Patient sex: M
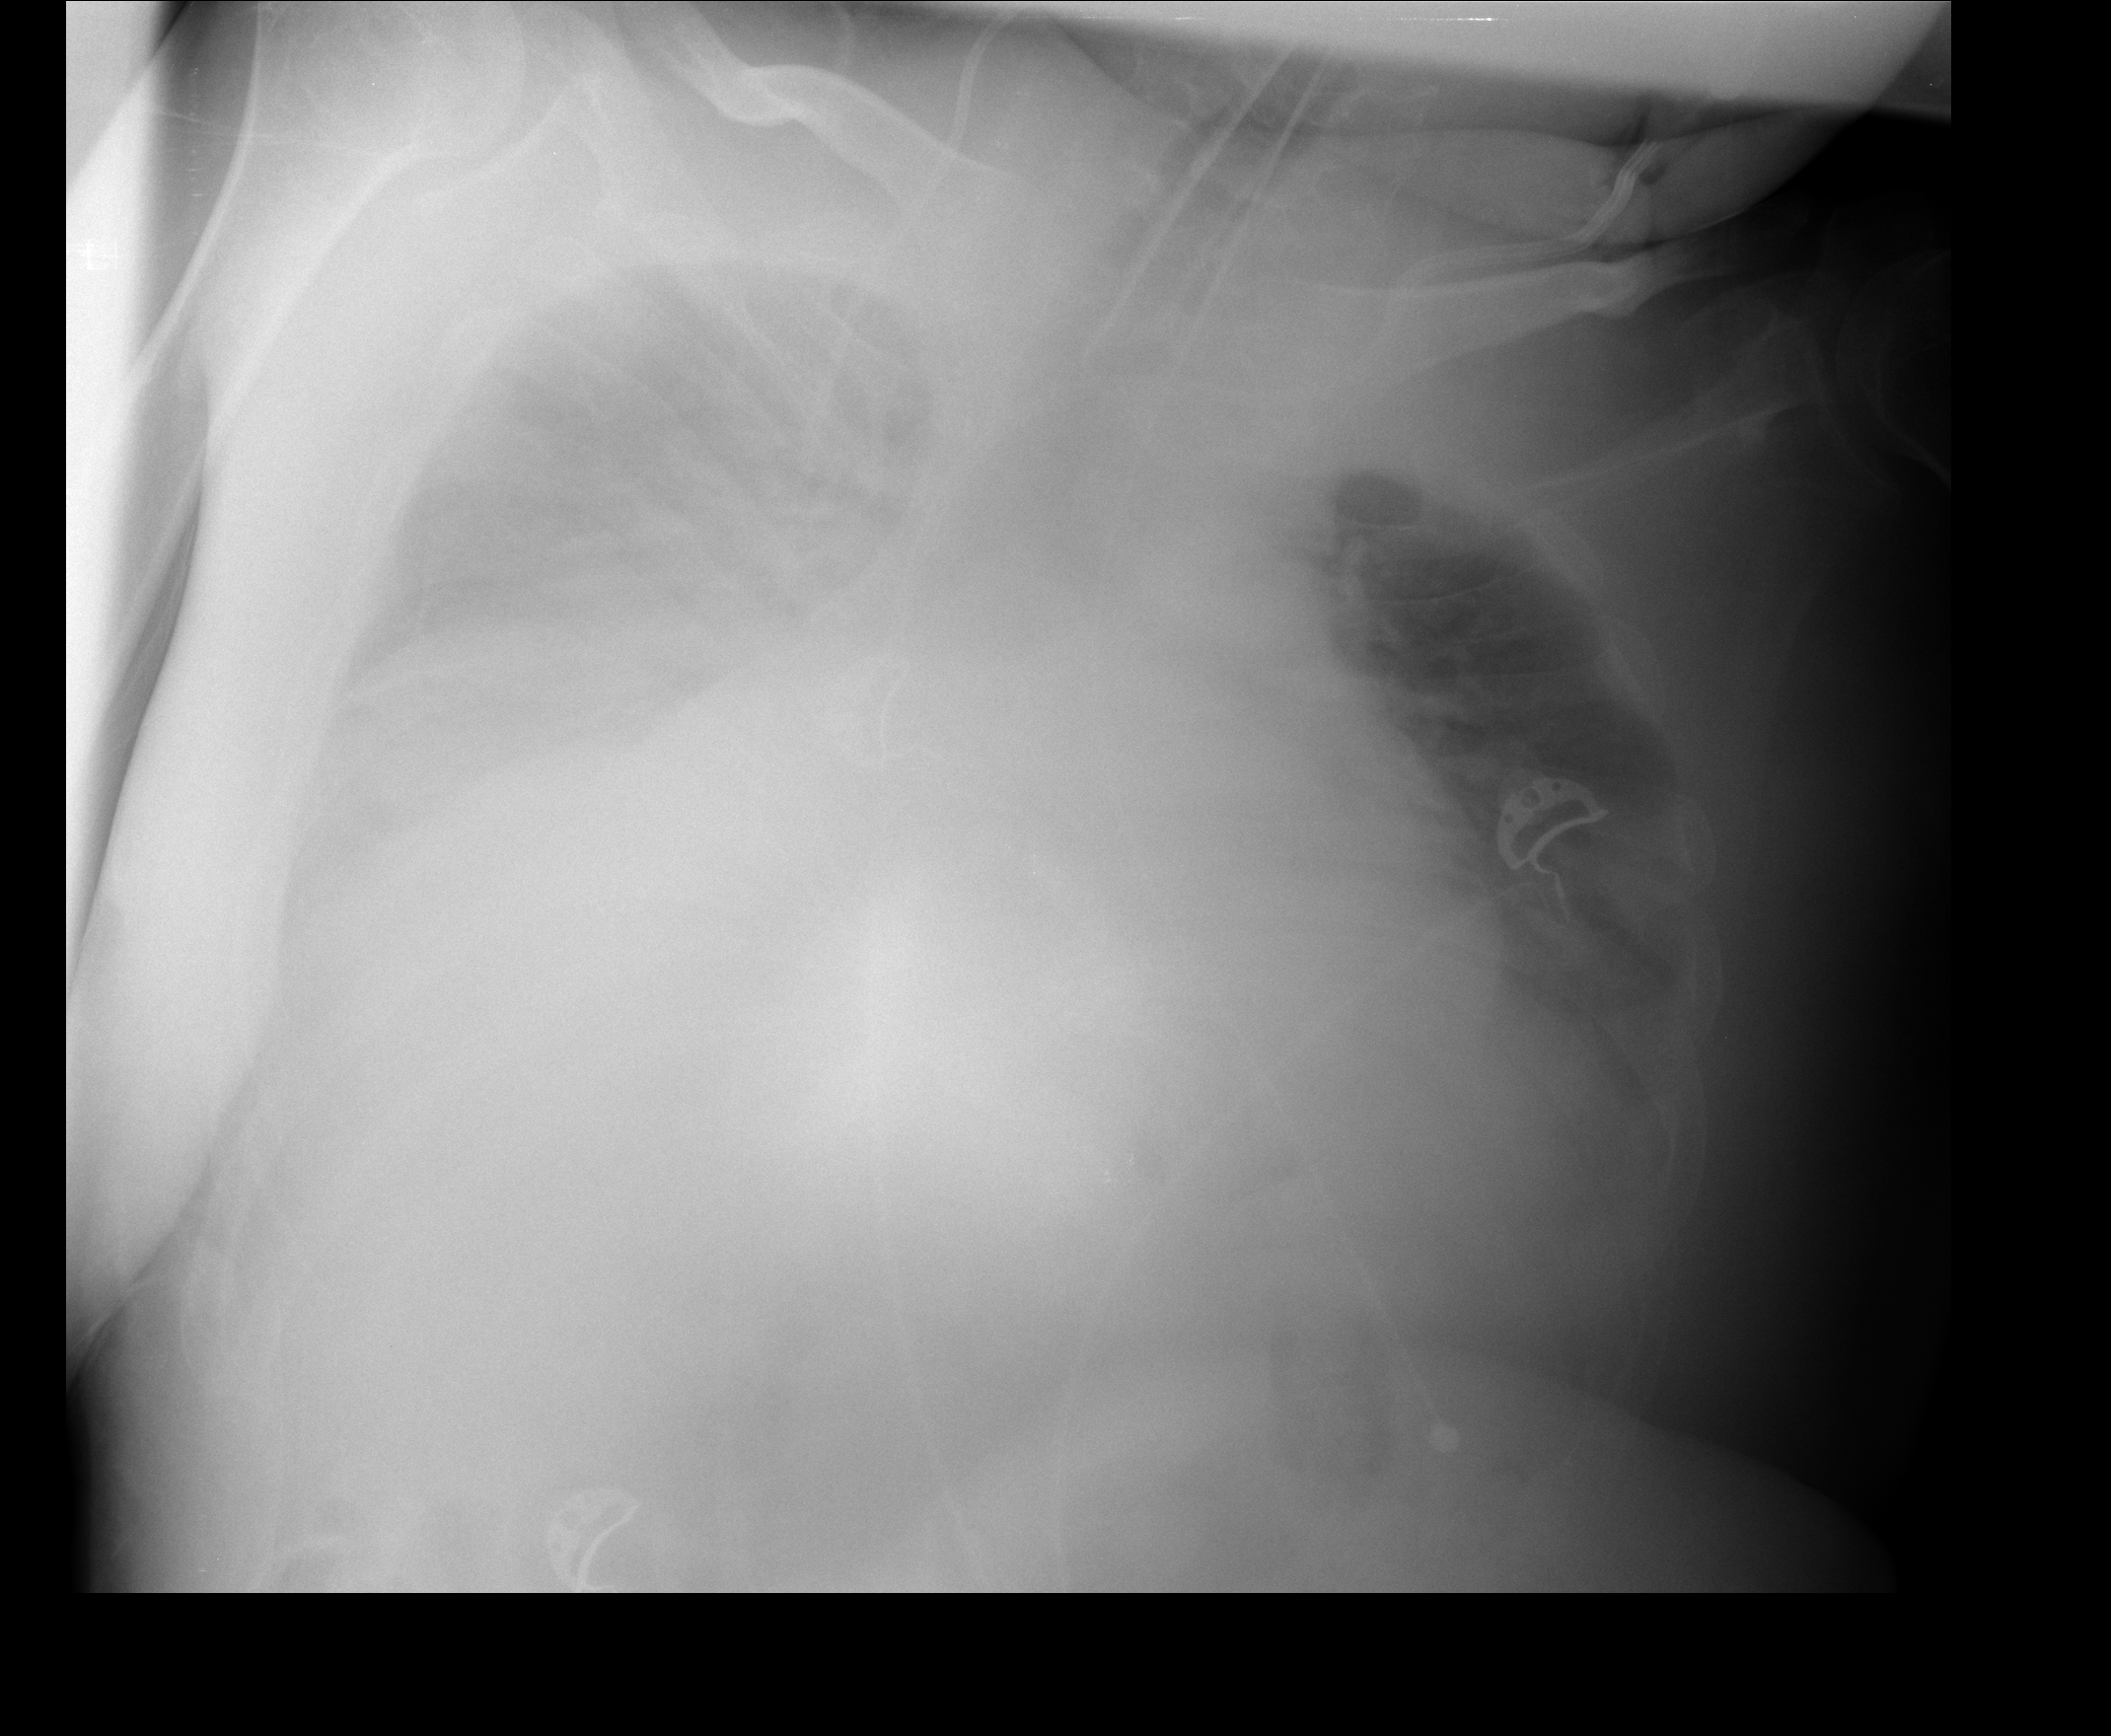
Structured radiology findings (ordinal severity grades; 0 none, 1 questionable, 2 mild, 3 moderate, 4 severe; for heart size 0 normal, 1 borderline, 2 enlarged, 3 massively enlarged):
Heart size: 3
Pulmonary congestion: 0
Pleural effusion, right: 3
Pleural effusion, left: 1
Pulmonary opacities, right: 0
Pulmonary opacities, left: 0
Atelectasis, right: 3
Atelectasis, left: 1